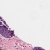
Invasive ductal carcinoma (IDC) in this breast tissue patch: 0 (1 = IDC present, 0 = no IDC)